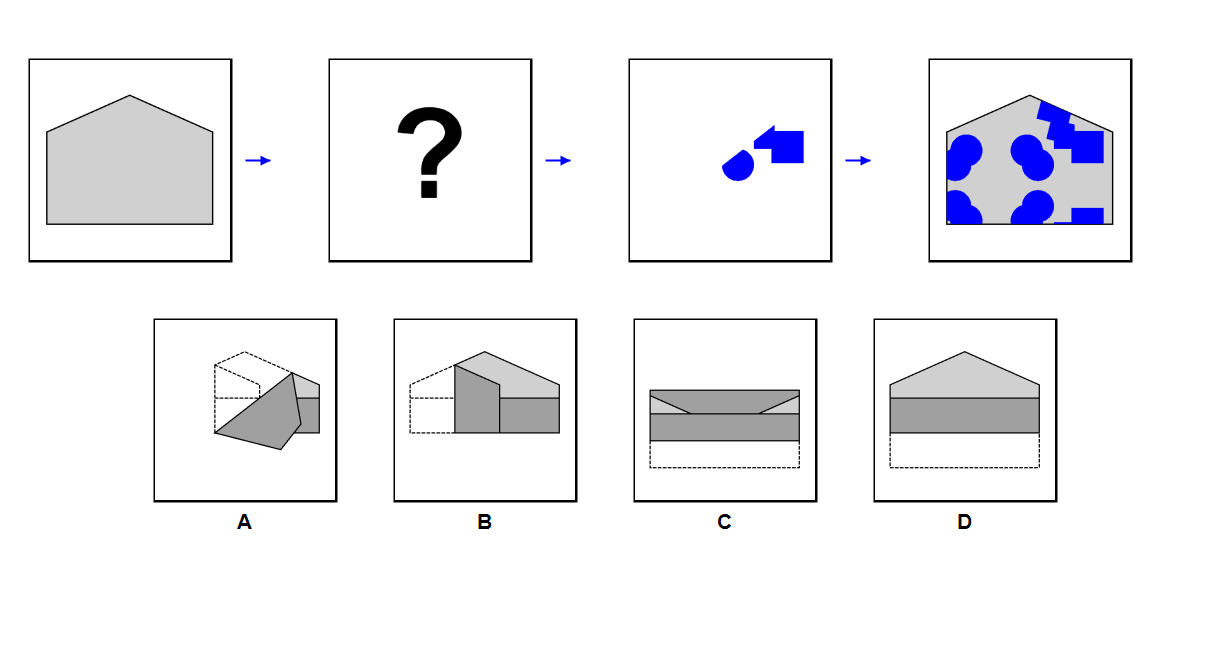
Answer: C